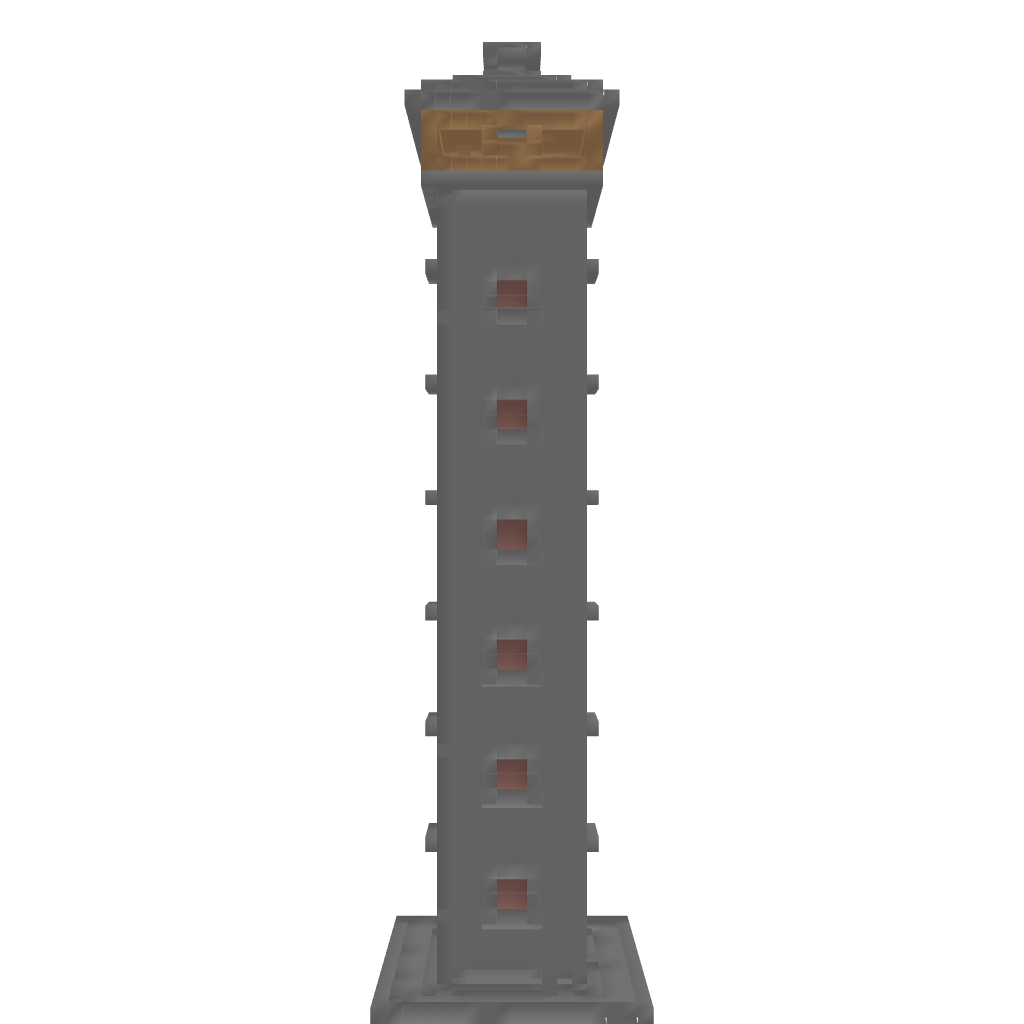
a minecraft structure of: Tower bad low quality